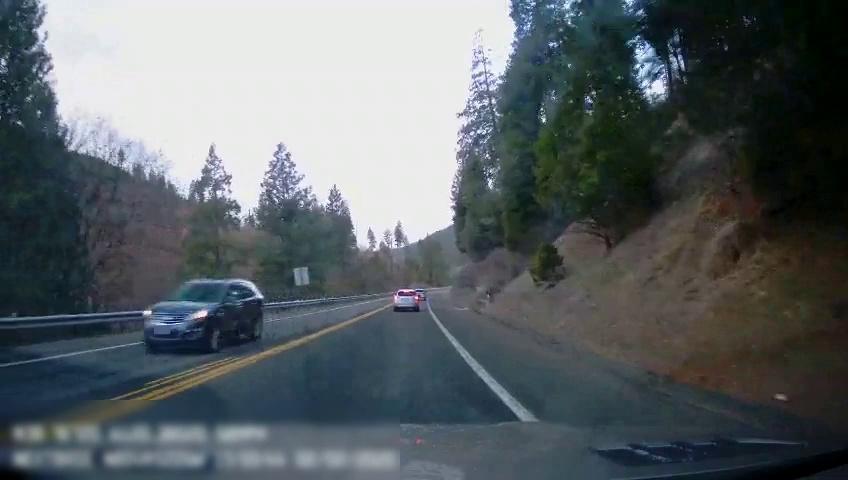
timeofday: Day
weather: Sunny
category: Drivable Space
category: Vehicles | Car
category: Vehicles | SUV
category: Vehicles | Car
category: Lanes | Current Lane
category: Lanes | Alternate Lane
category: Lanes | Alternate Lane
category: Lanes | Alternate Lane